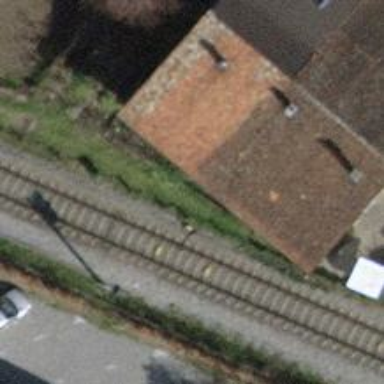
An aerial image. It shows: Railway signal.